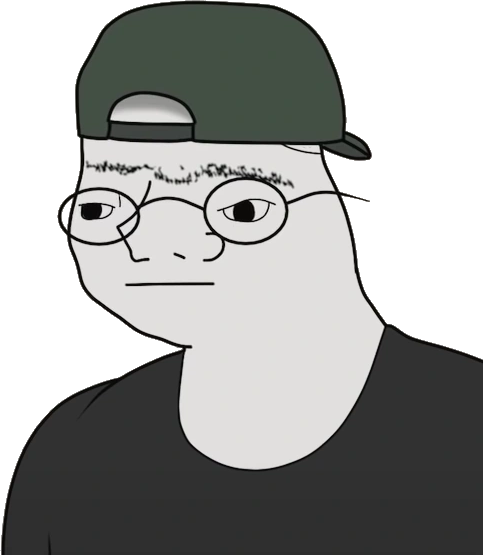
Label: 5_Zoomer